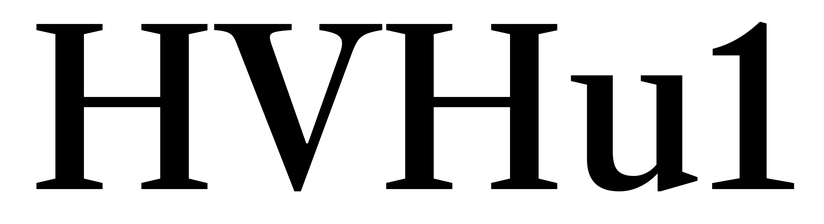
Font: LibreCaslonText_Medium